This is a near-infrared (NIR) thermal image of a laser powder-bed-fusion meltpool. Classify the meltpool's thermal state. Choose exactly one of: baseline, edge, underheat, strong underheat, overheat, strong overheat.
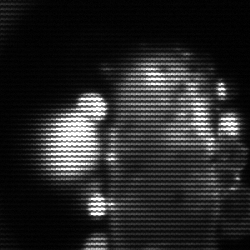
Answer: strong underheat